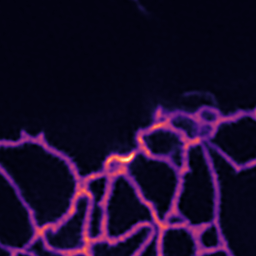
Label: Super-resolution ER image